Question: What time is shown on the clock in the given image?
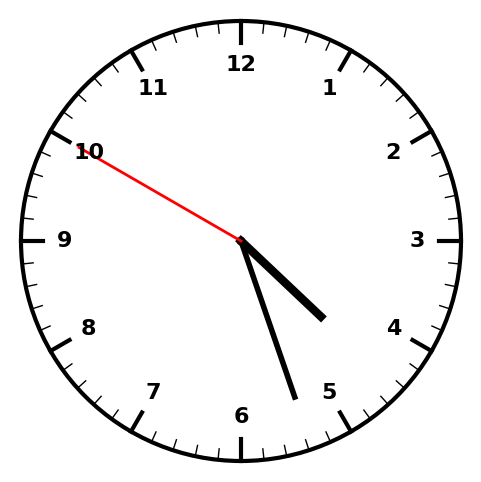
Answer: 04:26:50